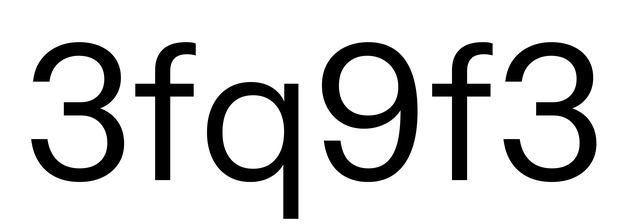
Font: InstrumentSans_Regular